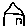
Label: house